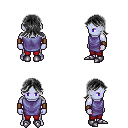
a pixel art fantasy rpg character, male body template, dark elf, purple skin, chain tabard jacket, red pants, gray loose hair, leather bracers, metal boots, four views (front, back, left, right), 2x2 character sprite sheet, small pixel art, hard edges, no anti-aliasing